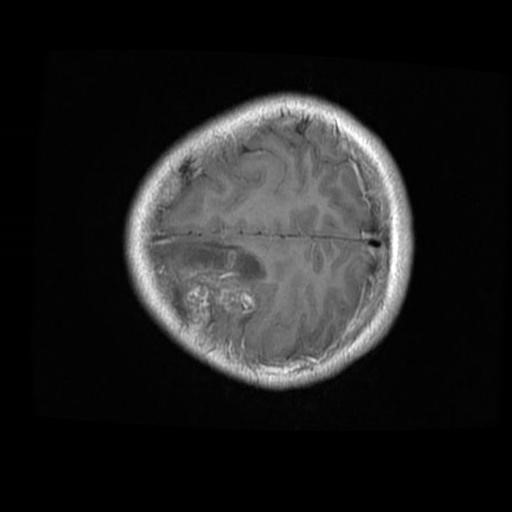
Label: brain_glioma